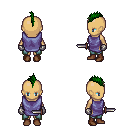
a pixel art fantasy rpg character, female body template, human, tanned skin, chain tabard jacket, teal pants, green mohawk hairstyle, metal gloves, brown shoes, dagger, four views (front, back, left, right), 2x2 character sprite sheet, small pixel art, hard edges, no anti-aliasing